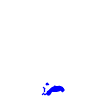
Particle: electron